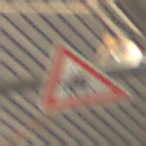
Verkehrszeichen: ReiterLinks
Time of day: Midday
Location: Indoor (Urban)
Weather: NotSpecified
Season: NotSpecified
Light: Natural